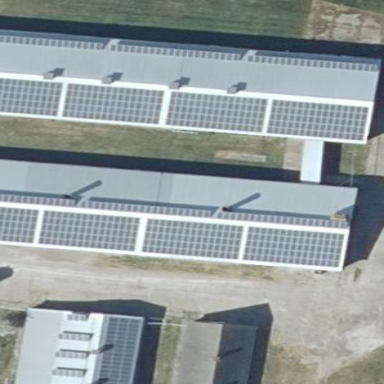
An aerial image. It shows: Building equipped with small solar photovoltaic panel for generating electricity.